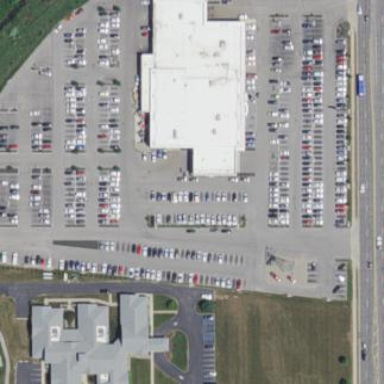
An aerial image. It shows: Retail building that houses car shop.